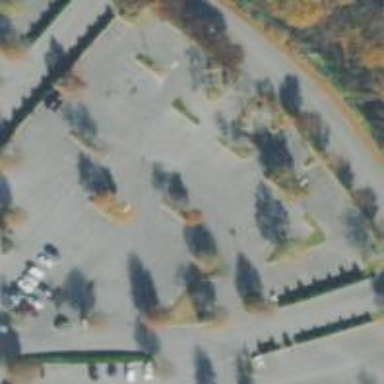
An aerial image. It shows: Parking area.